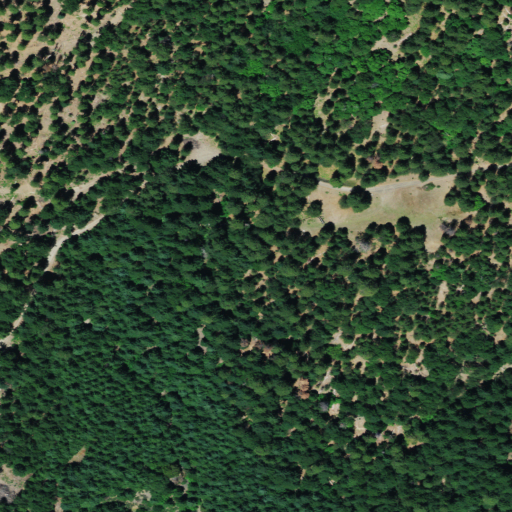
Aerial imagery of plain(s) in California named Maple Flat containing grassland and open development